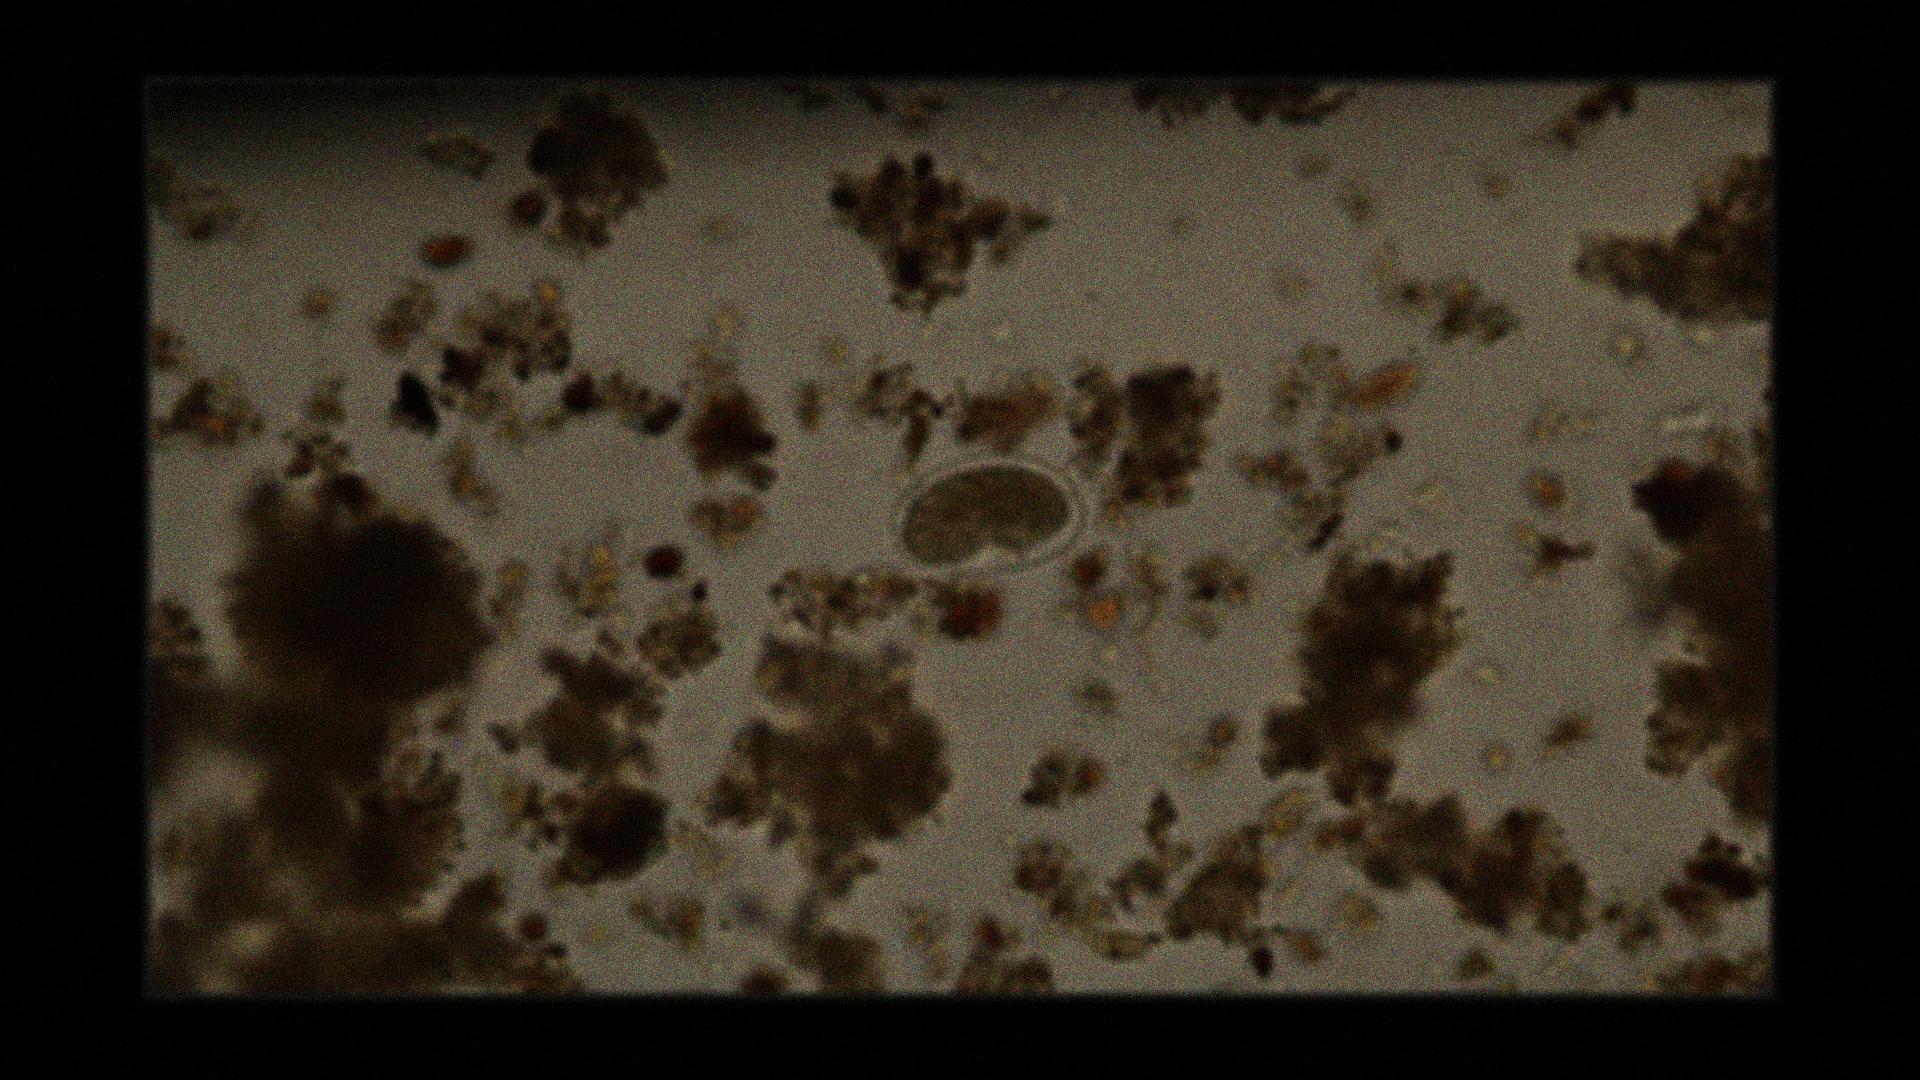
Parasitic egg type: Hookworm egg